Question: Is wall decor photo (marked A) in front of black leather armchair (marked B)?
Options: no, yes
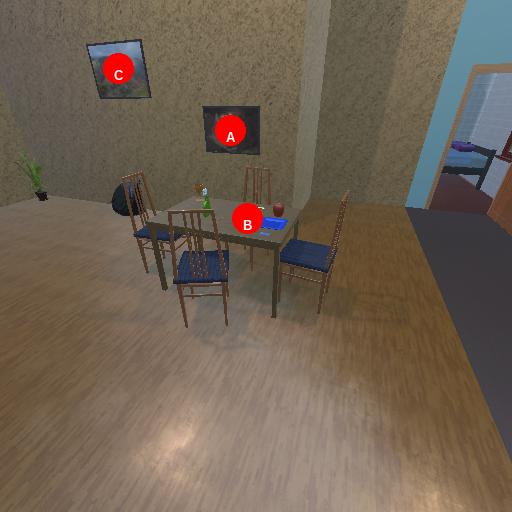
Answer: no